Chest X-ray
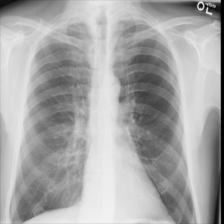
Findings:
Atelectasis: negative
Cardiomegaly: negative
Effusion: negative
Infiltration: negative
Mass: negative
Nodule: negative
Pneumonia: negative
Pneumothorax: negative
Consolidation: negative
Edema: negative
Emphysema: negative
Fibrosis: negative
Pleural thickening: negative
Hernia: negative